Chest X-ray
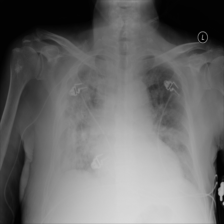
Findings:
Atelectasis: negative
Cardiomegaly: negative
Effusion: negative
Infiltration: positive
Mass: negative
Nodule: negative
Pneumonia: negative
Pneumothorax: negative
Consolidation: negative
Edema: negative
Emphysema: negative
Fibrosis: negative
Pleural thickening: negative
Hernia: negative